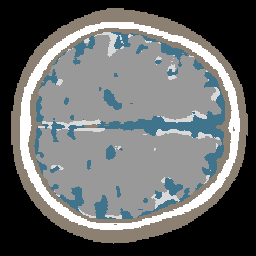
Label: no_lesion